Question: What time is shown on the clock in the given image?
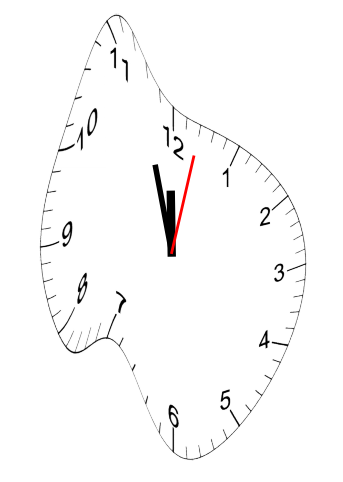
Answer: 11:57:02